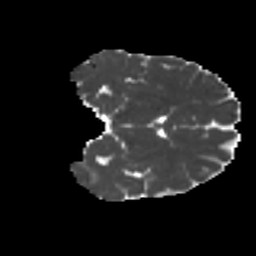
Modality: MD
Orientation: coronal
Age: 30
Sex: male
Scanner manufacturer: ge
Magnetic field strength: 3 T
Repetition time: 7.8 s
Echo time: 0.0607 s